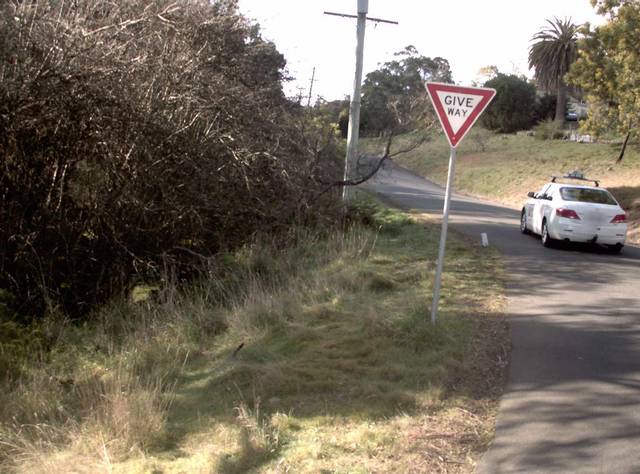
Region: Australia
Coordinates: -41.459, 147.118